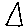
Label: triangle